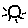
Label: sun